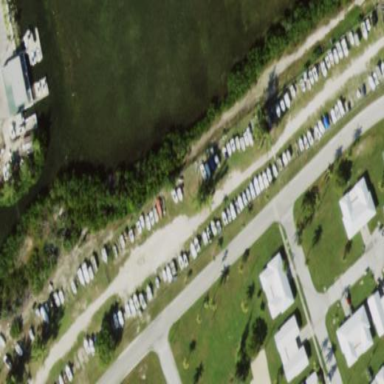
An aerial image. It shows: Boat storage area.